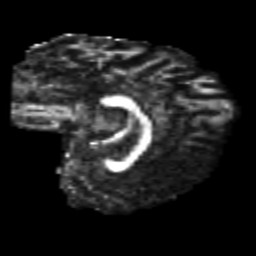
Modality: FA
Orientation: sagittal
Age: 24
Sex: female
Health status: healthy
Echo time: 0.074 s